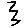
Label: zigzag